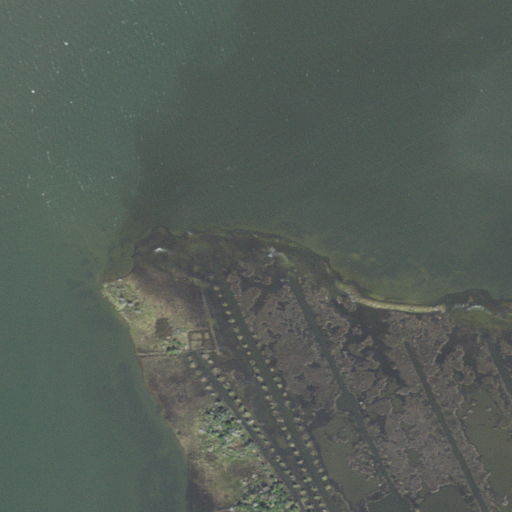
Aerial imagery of cape in North Carolina named Procks Point containing open water, herbaceous wetlands, woody wetlands, and evergreen forest